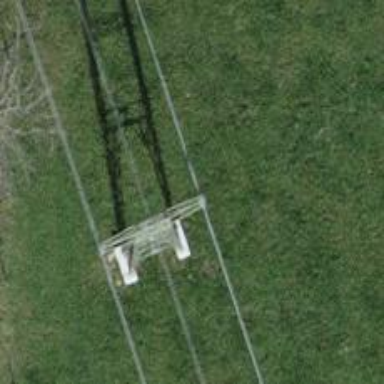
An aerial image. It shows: Lattice structure tower used for power distribution.